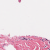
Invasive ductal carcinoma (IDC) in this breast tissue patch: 0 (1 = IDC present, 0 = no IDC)